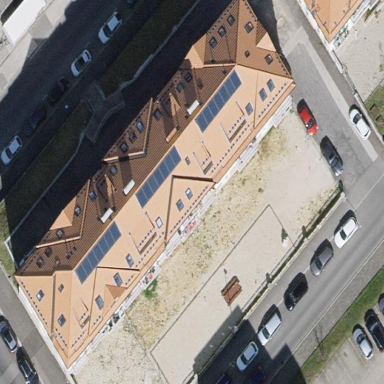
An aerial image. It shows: Beautiful apartment building with mansard roof.